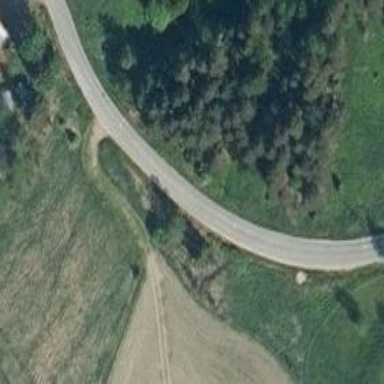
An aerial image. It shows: Tertiary road.